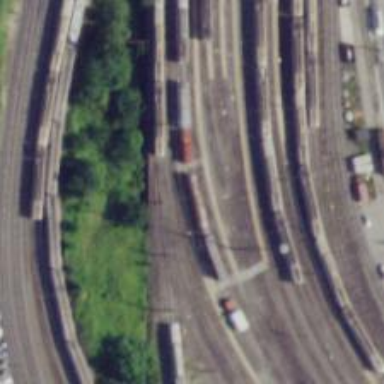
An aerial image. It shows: Railway yard.